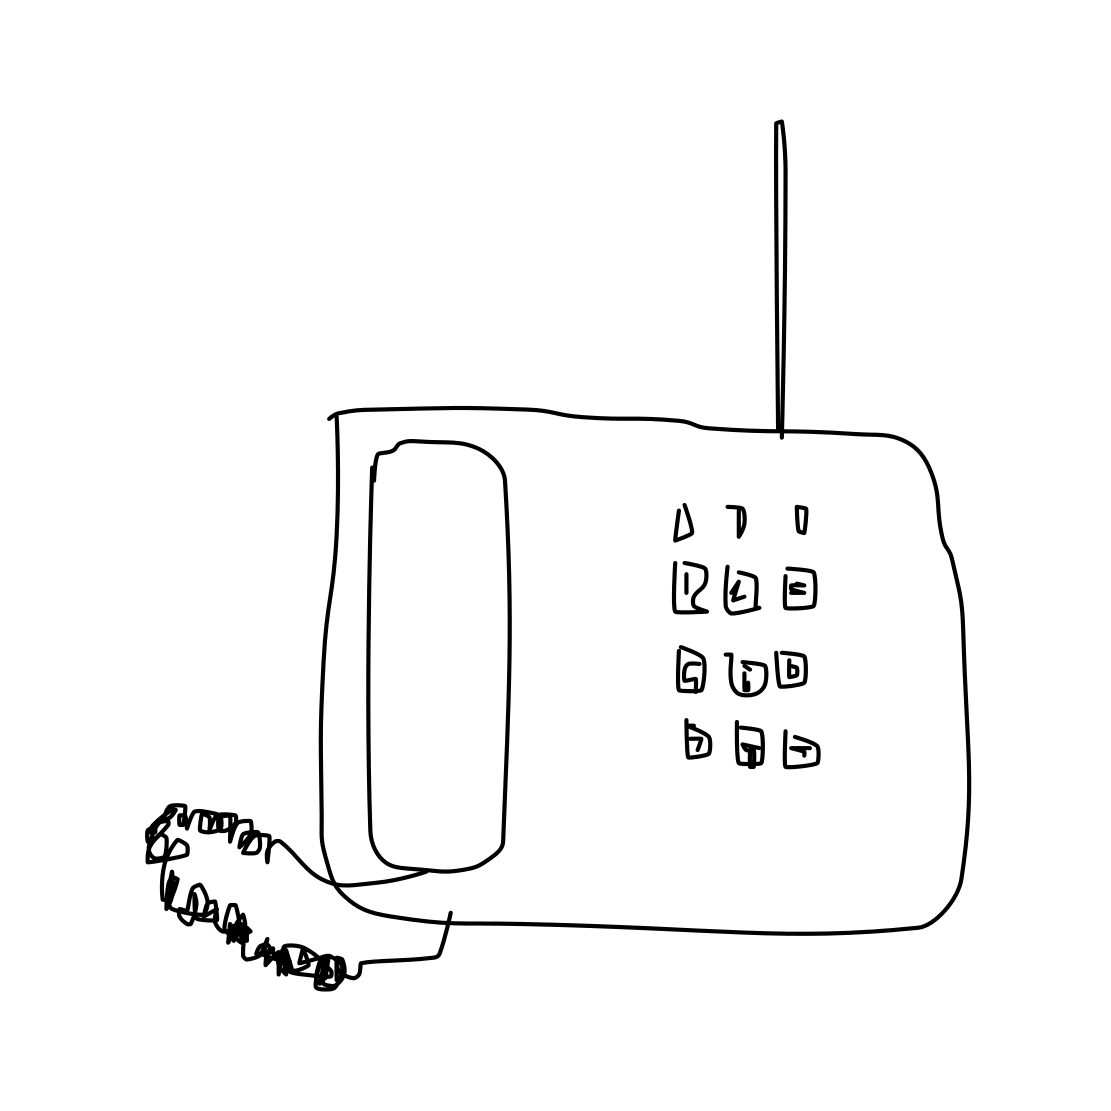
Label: telephone